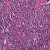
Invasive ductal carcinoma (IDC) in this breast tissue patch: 1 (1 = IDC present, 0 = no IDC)